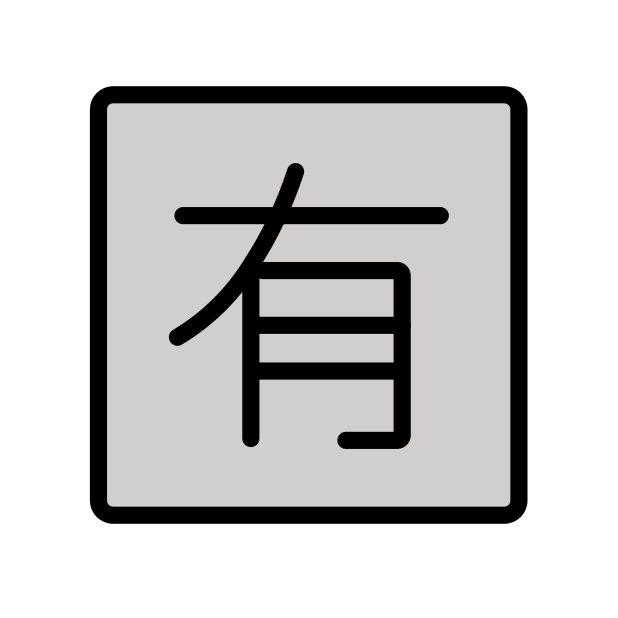
Japanese “not free of charge” button